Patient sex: M
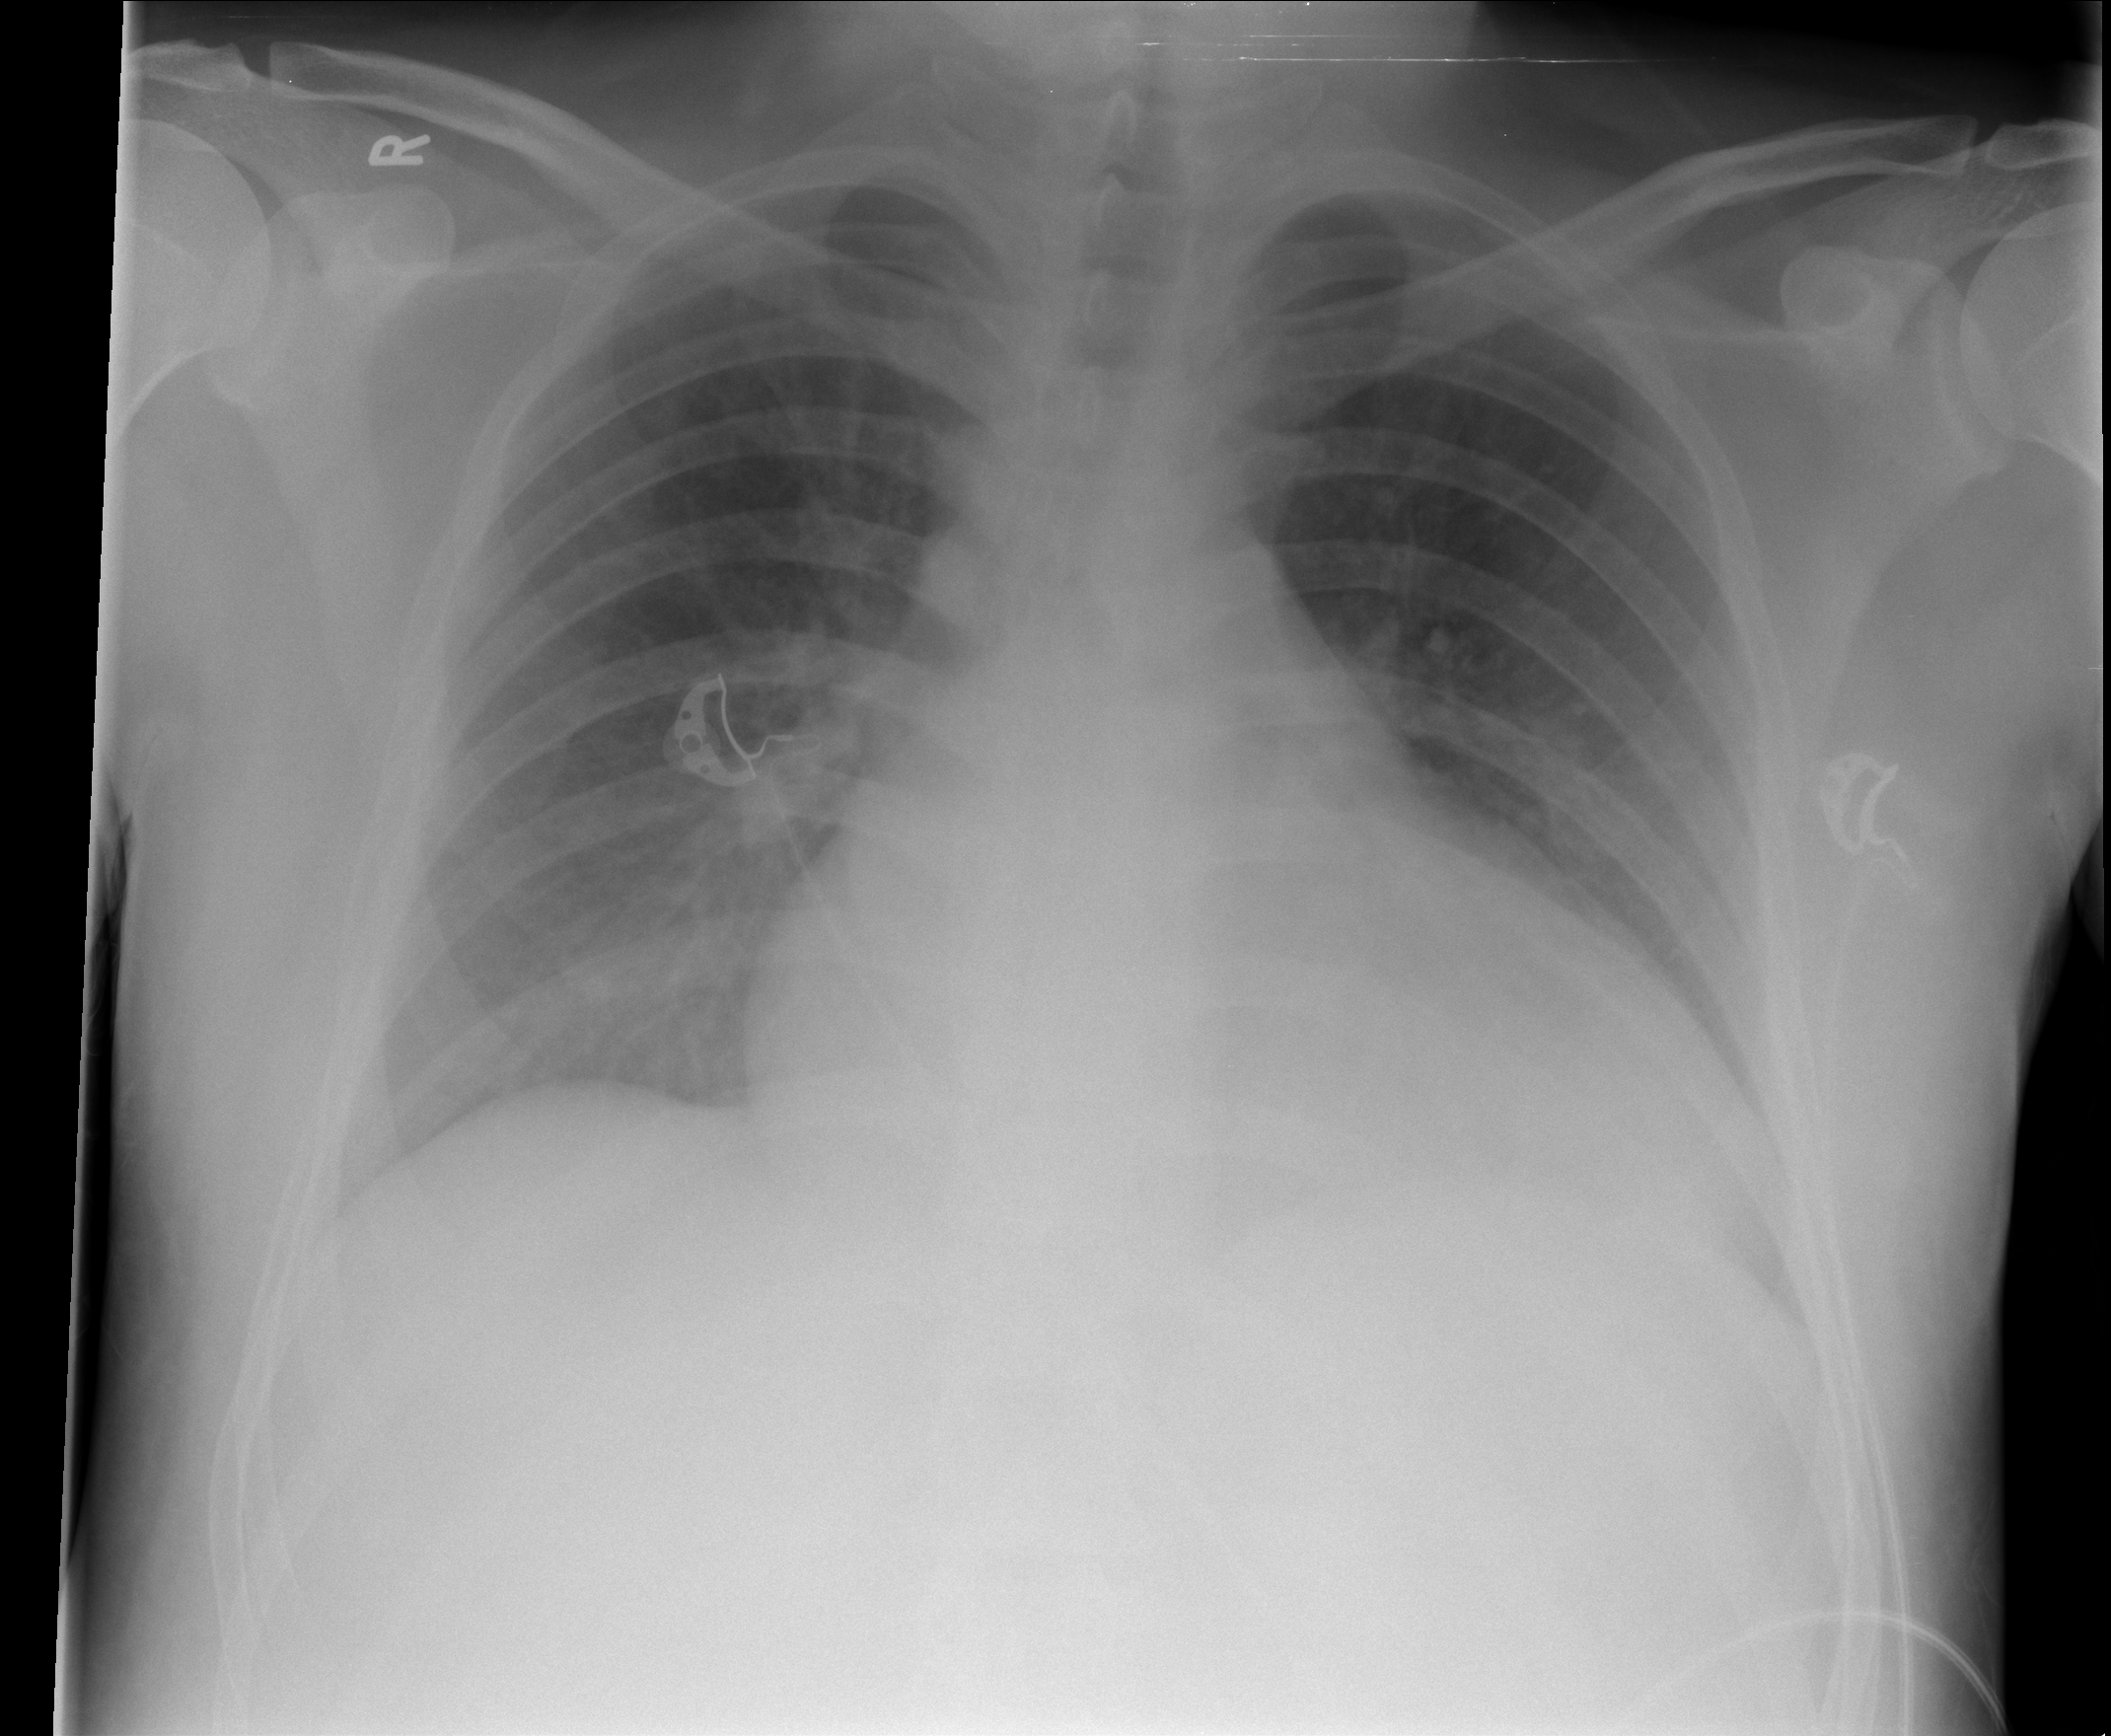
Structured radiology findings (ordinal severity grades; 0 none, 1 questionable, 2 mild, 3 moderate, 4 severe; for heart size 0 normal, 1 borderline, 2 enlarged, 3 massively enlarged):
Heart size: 3
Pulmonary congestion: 2
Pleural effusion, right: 0
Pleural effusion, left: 1
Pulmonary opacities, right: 1
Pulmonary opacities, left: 0
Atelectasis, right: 2
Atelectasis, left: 2